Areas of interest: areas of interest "Hunan First Normal University (Chengnan Academy Campus) Library"
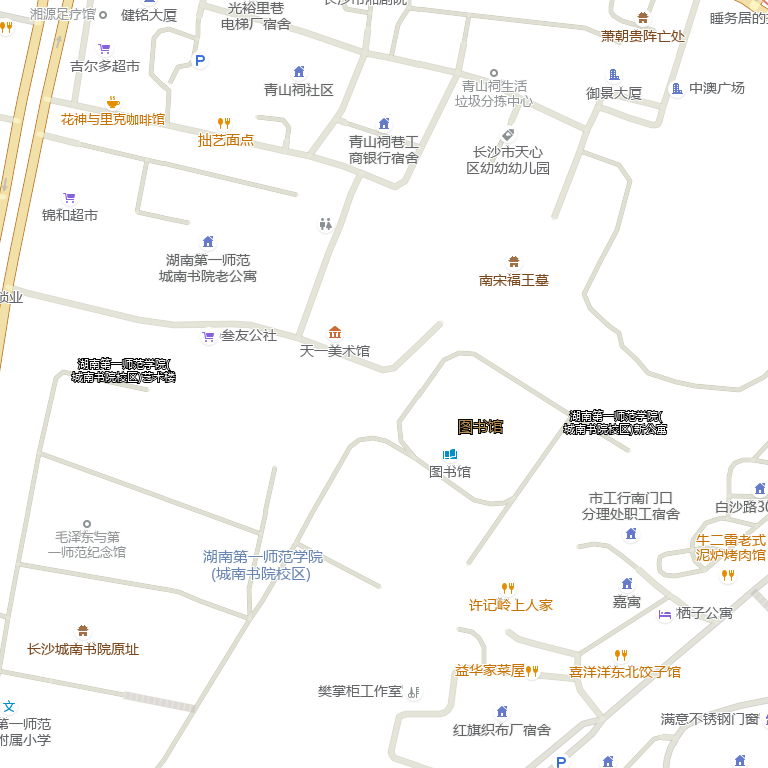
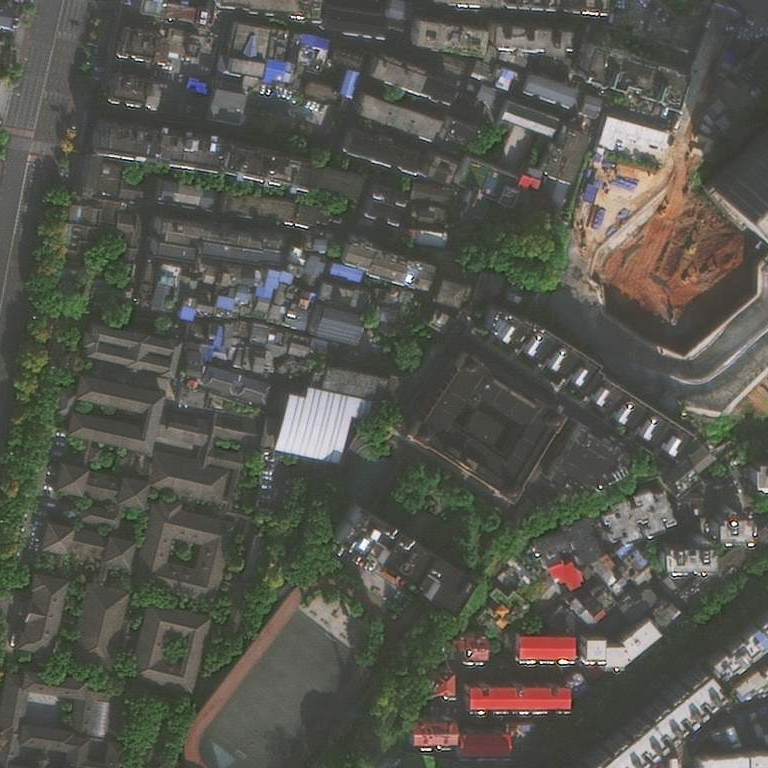